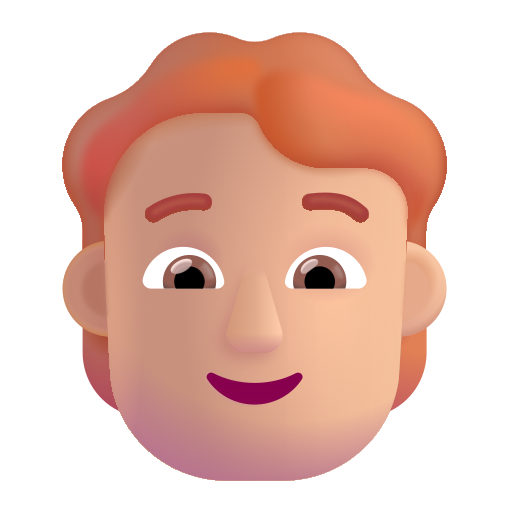
person red hair color  light